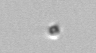
Label: nanoplankton_mix